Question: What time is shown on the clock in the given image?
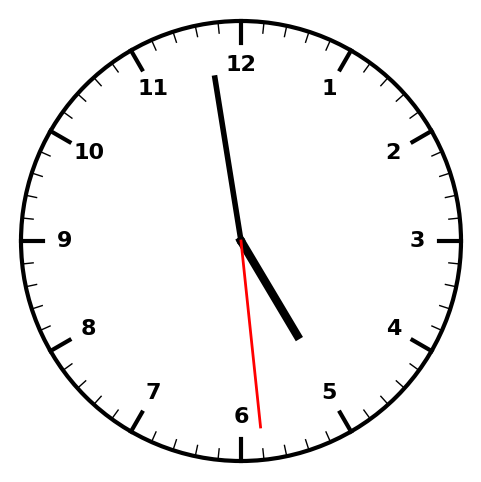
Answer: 04:58:29